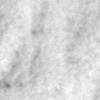
Label: no_change